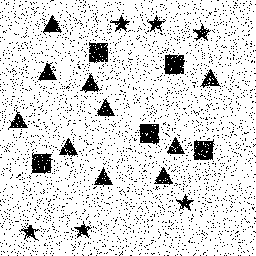
Squares: 5
Triangles: 10
Stars: 6
Total shapes: 21